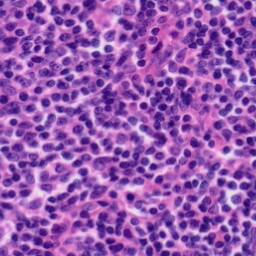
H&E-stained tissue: Tonsil